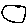
Label: circle